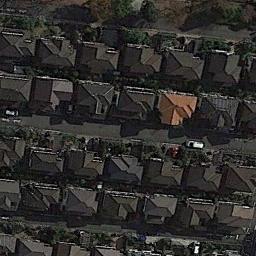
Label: dense_residential